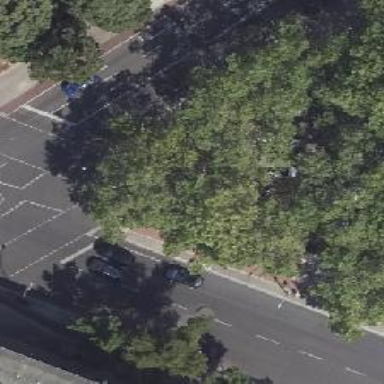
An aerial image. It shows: Deciduous tree with broadleaved leaves.